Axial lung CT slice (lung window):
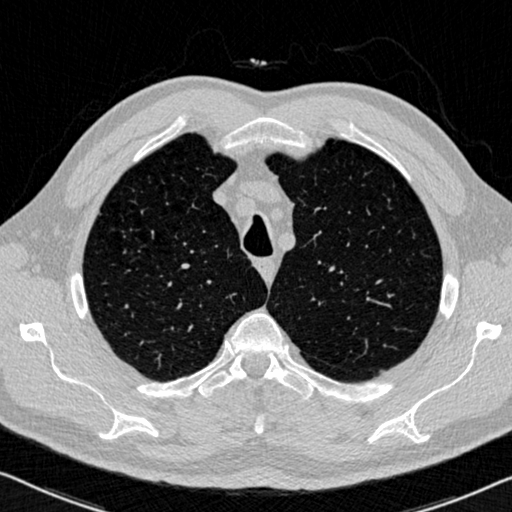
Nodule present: no